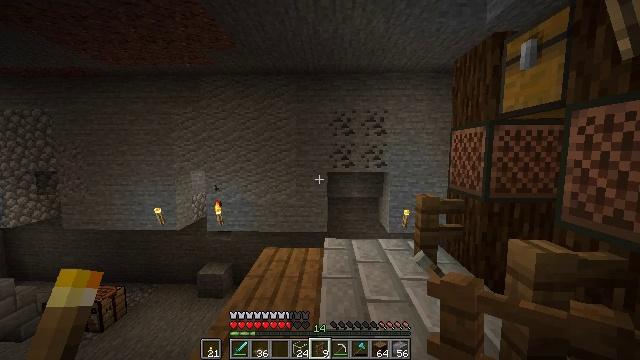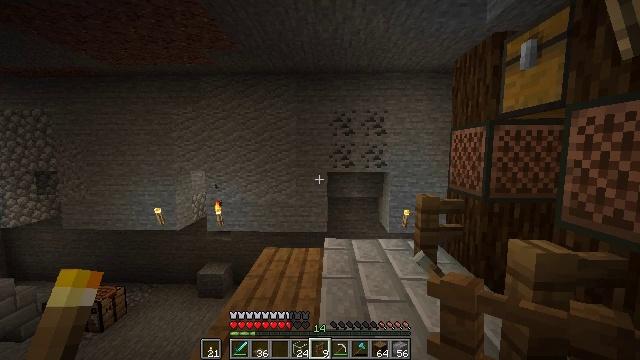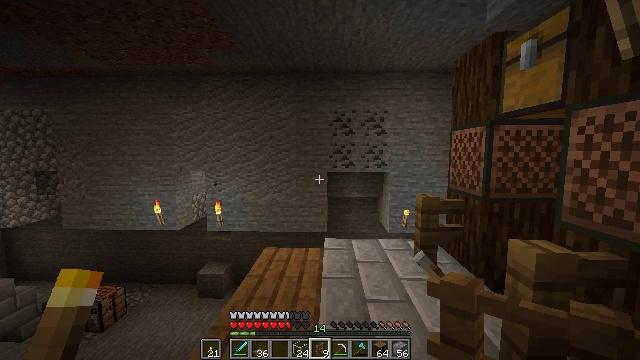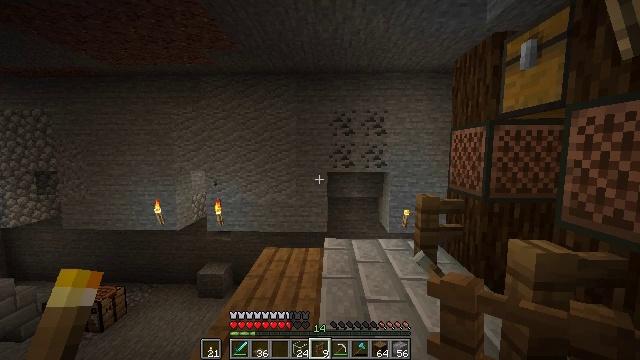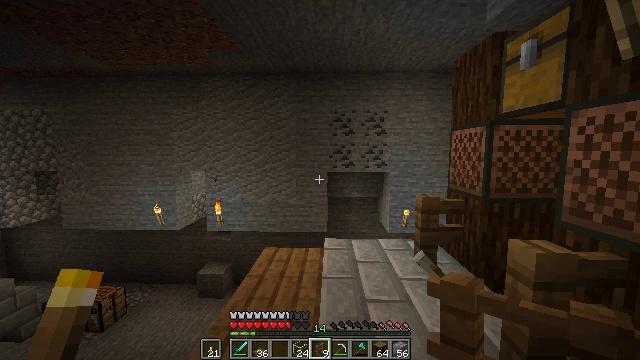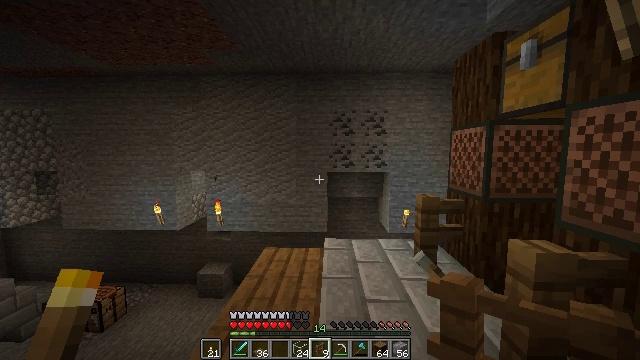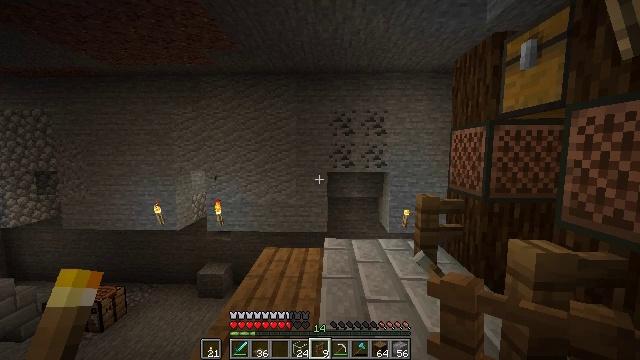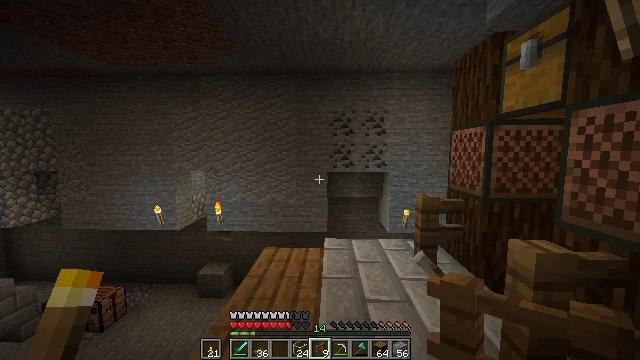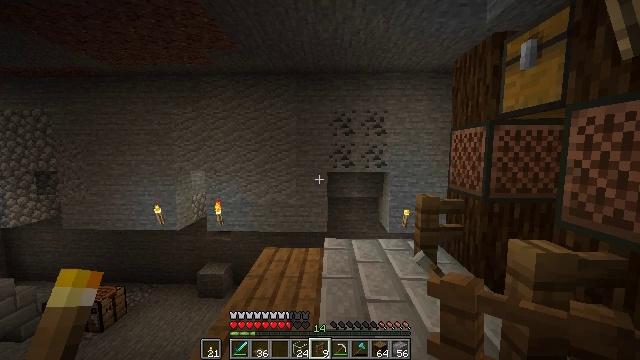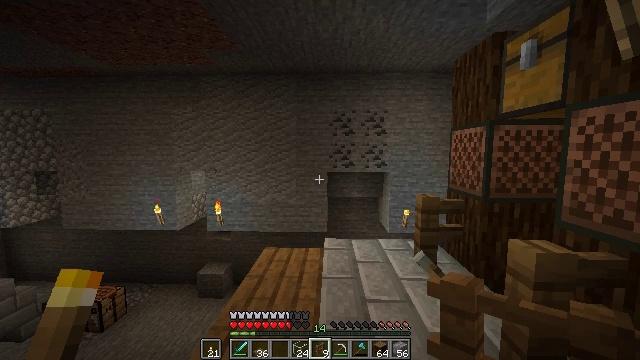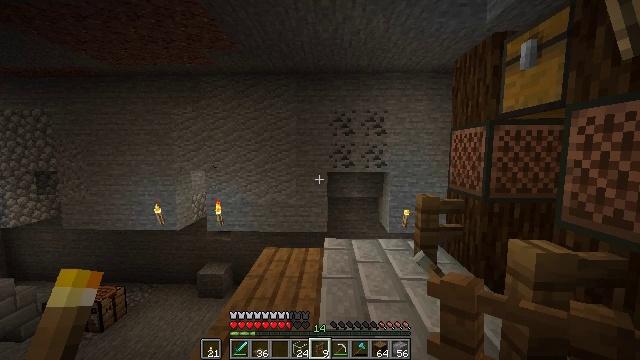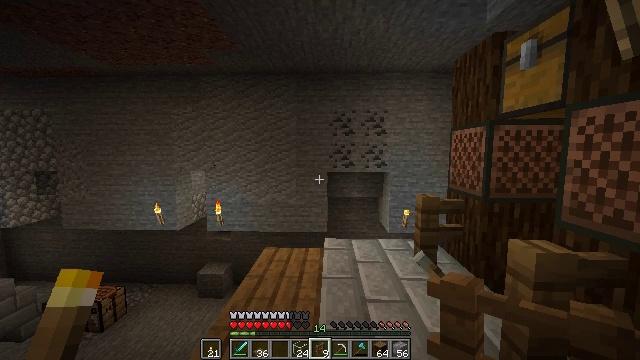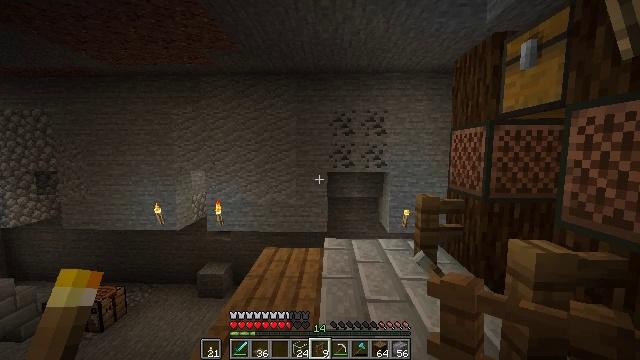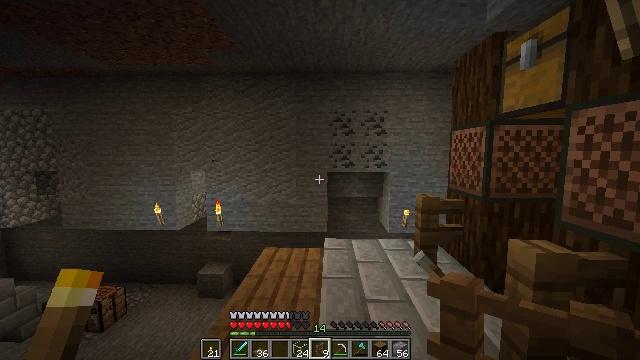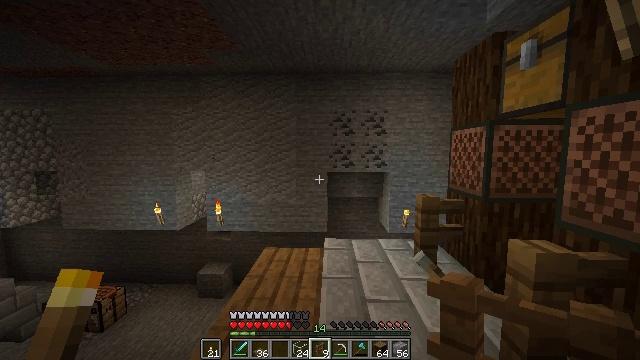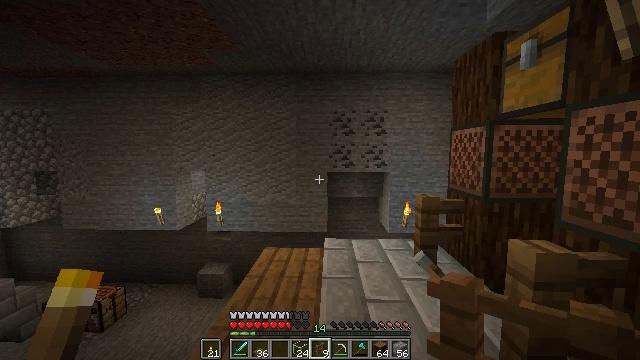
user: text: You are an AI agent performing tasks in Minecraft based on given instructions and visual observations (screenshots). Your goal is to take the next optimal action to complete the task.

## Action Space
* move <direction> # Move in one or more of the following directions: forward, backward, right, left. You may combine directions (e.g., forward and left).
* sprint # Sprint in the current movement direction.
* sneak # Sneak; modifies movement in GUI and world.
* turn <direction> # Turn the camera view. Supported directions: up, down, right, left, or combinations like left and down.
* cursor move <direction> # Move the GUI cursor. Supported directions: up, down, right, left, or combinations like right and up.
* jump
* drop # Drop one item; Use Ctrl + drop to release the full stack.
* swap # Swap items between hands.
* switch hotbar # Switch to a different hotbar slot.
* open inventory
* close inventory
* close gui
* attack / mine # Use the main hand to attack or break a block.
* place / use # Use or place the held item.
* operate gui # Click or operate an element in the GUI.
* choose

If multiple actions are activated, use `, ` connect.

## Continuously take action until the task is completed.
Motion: motion action
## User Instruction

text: Create spruce stairs using a crafting table.
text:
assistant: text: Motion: no_op
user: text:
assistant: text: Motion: no_op
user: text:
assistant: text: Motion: no_op
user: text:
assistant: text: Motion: no_op
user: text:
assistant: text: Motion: no_op
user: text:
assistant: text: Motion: no_op
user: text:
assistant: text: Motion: no_op
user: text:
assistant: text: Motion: no_op
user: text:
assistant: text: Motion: no_op
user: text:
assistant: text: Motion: no_op
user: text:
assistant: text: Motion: no_op
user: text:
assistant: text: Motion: no_op
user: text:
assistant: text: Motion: no_op
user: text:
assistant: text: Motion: no_op
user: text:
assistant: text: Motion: no_op
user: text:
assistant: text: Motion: no_op
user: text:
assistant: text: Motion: no_op
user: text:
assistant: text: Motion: no_op
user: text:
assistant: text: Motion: no_op
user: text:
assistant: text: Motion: no_op
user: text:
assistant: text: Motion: no_op
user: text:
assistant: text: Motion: no_op
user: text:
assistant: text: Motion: no_op
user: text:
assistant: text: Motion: no_op
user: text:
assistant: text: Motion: no_op
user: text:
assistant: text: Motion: no_op
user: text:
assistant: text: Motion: no_op
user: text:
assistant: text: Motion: no_op
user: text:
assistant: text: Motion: no_op
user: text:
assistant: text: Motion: no_op